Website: apple
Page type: customer-info-address
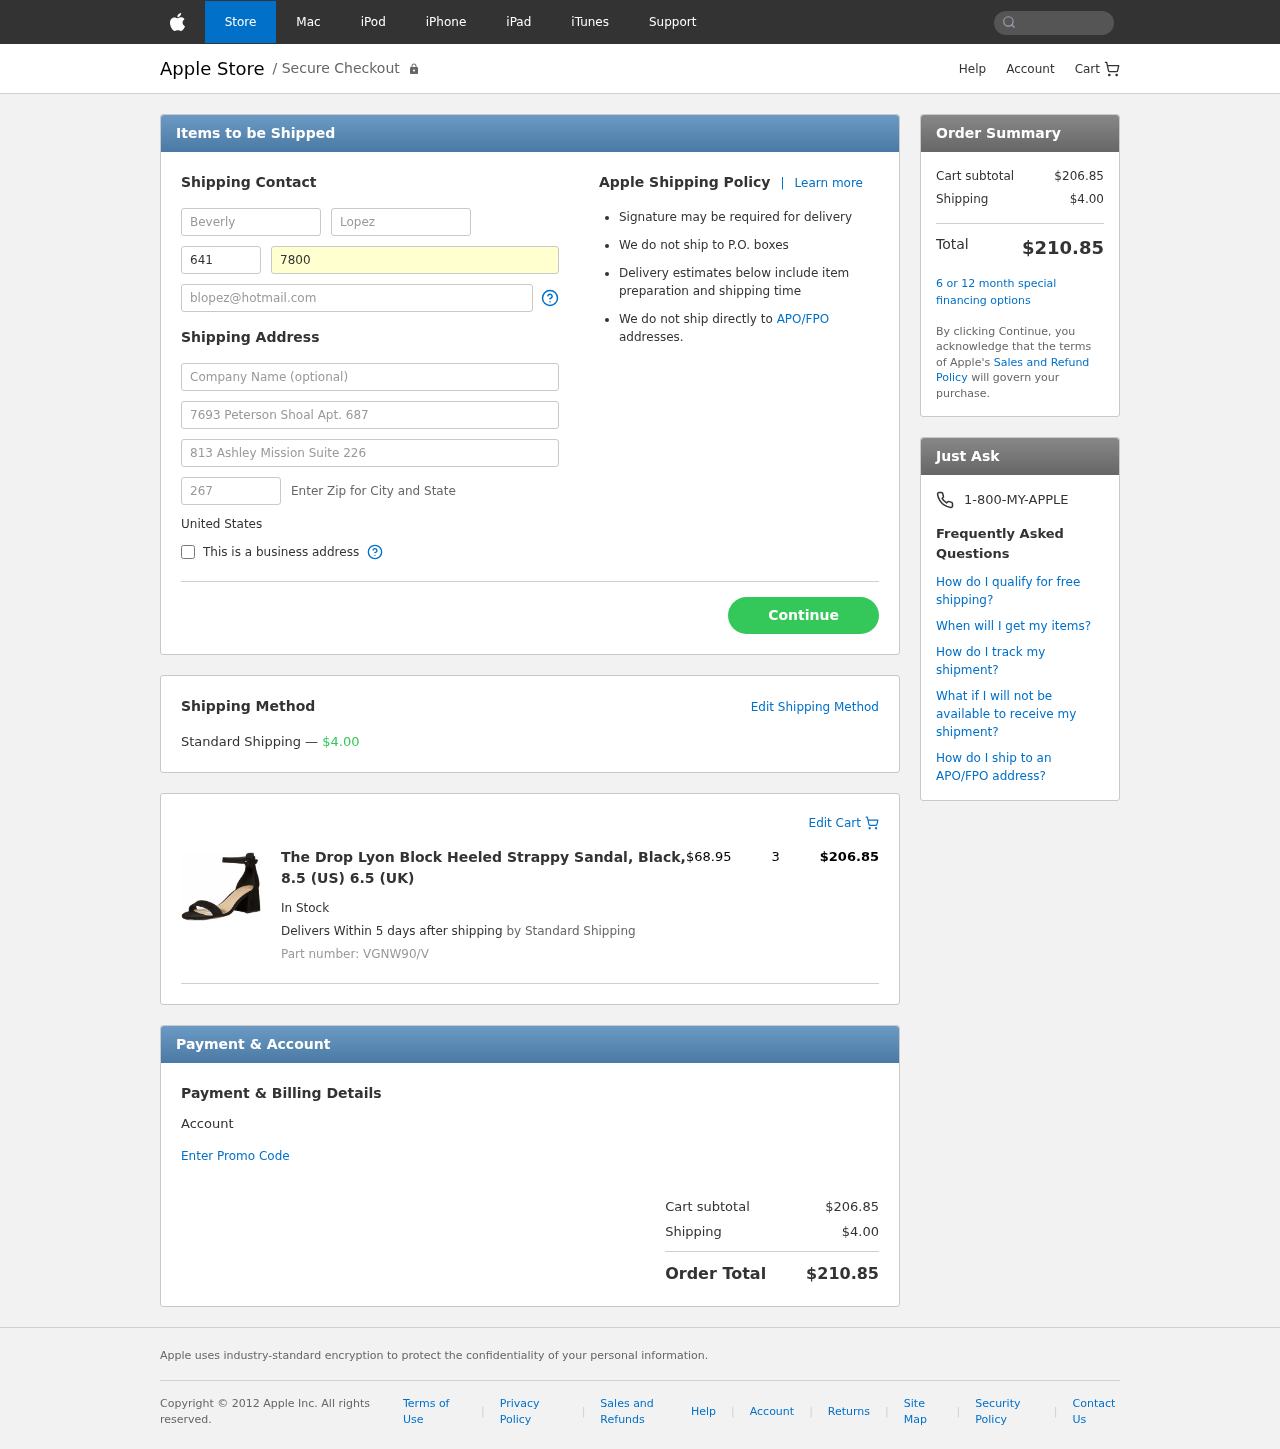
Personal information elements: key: PII_COUNTRY
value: United States
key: PII_FIRSTNAME
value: Beverly
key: PII_LASTNAME
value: Lopez
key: PII_PHONE_AREA
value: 641
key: PII_PHONE_LINE
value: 7800
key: PII_EMAIL
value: blopez@hotmail.com
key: PII_STREET
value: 7693 Peterson Shoal Apt. 687
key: PII_STREET2
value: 813 Ashley Mission Suite 226
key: PII_POSTCODE
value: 26770
Product elements: key: PRODUCT1_NAME
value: The Drop Lyon Block Heeled Strappy Sandal, Black, 8.5 (US) 6.5 (UK)
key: PRODUCT1_PRICE
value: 68.95
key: PRODUCT1_QUANTITY
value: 3
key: PRODUCT1_SKU
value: VGNW90/V
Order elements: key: ORDER_SHIPPING_COST
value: $4.00
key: ORDER_ITEM_TOTAL
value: $206.85
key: ORDER_SUBTOTAL
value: $206.85
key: ORDER_TOTAL
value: $210.85